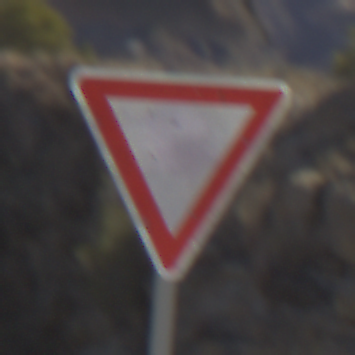
Verkehrszeichen: VorfahrtGewaehren
Umgebung: Outdoor, Nature
Tageszeit: Midday
Wetter: Clear
Licht: Natural
Jahreszeit: NotSpecified
Kontrast: HighContrast